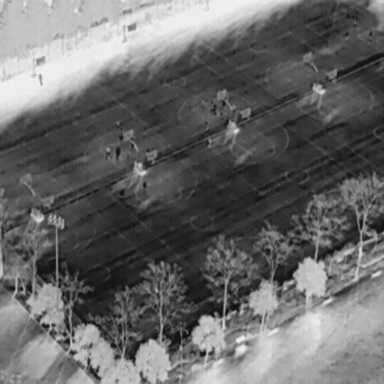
There are 13 People in the infrared image.